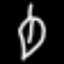
Label: leaf